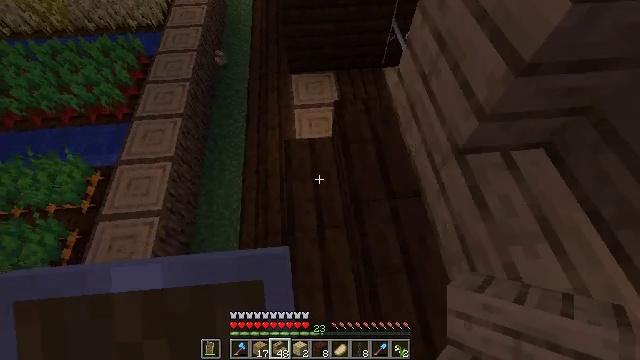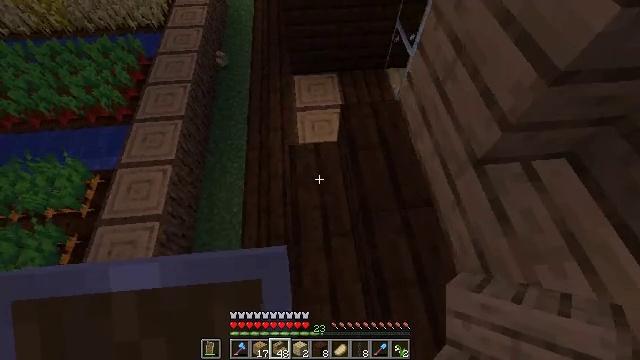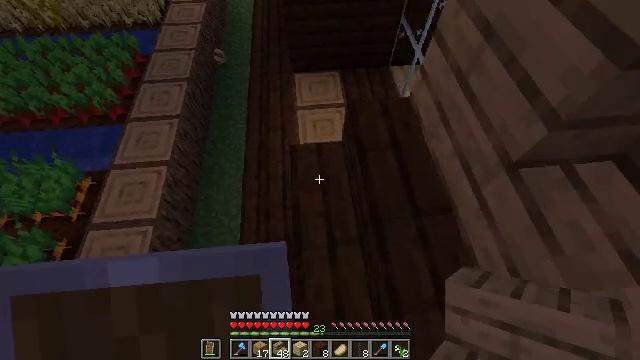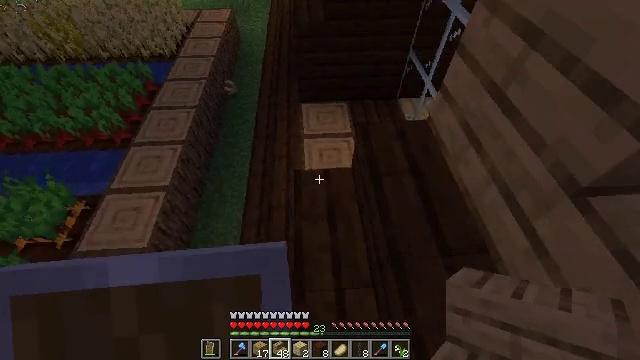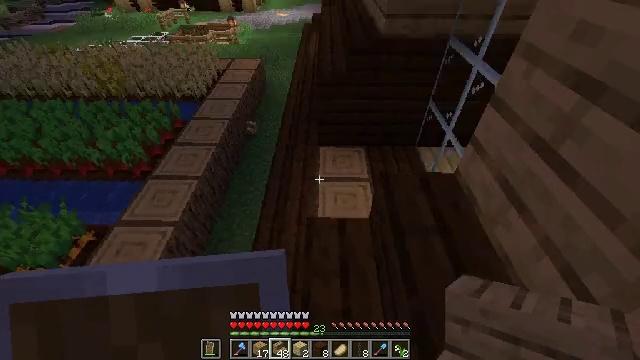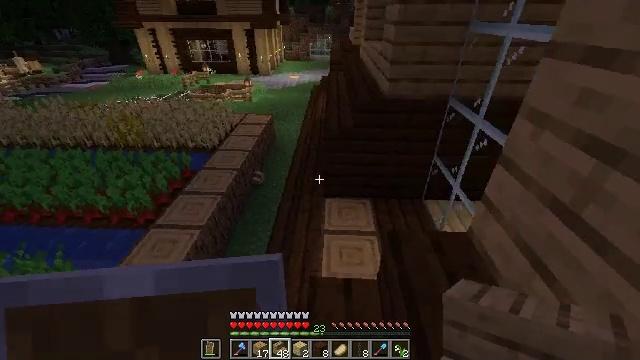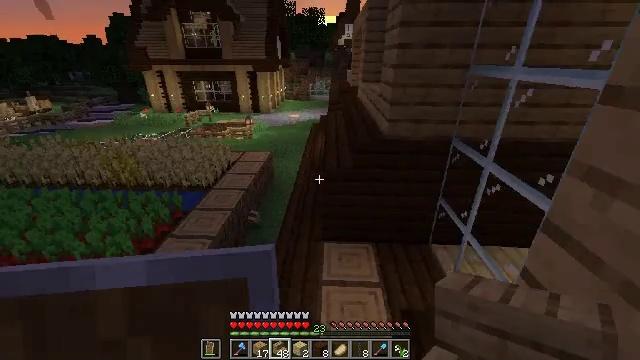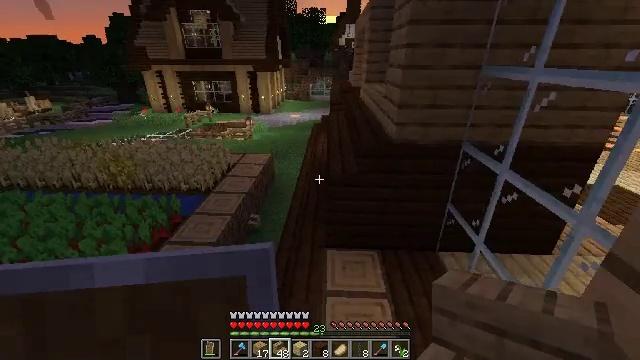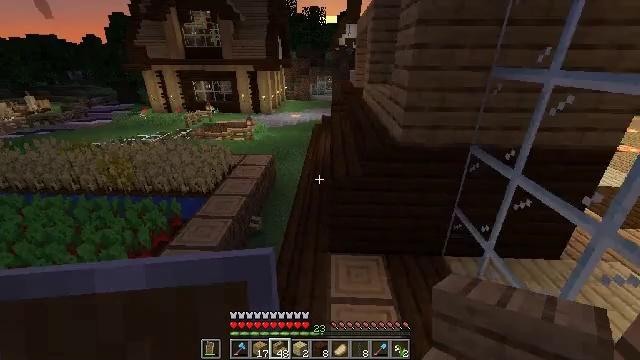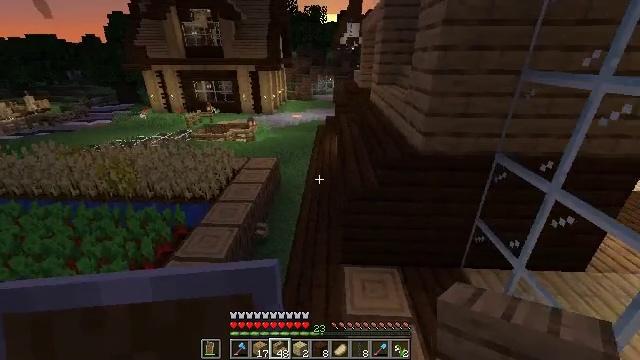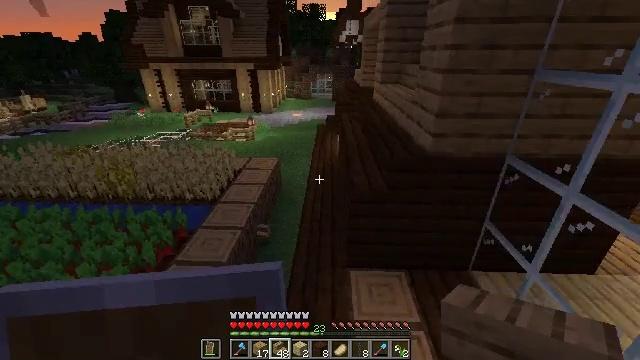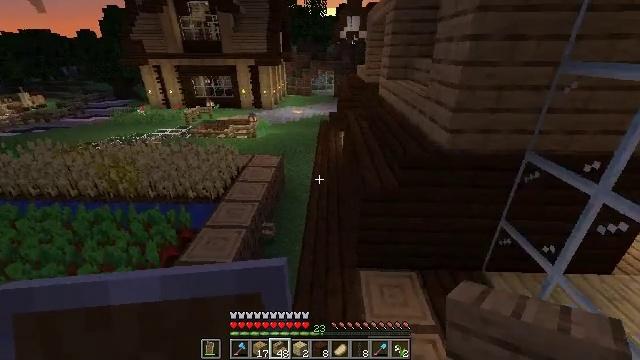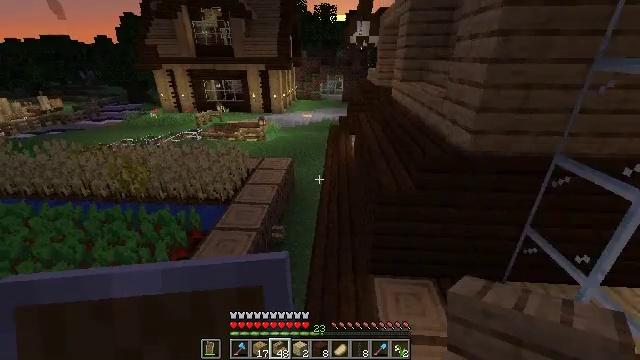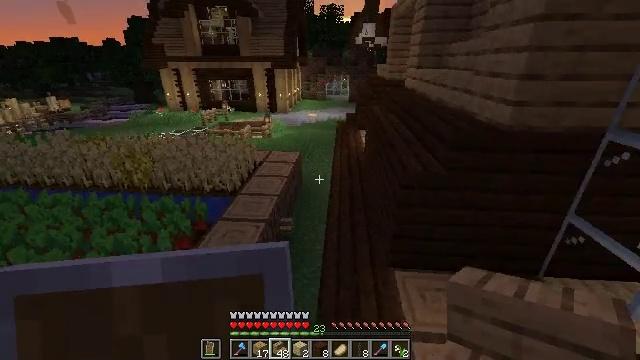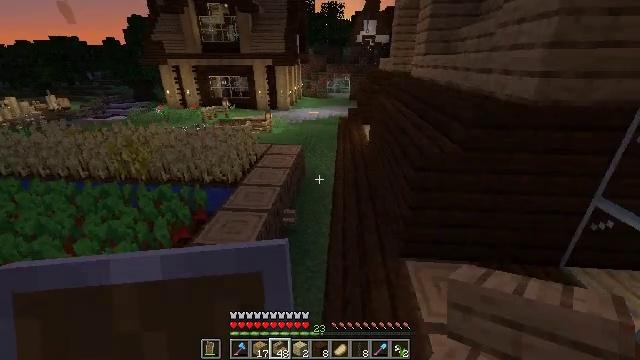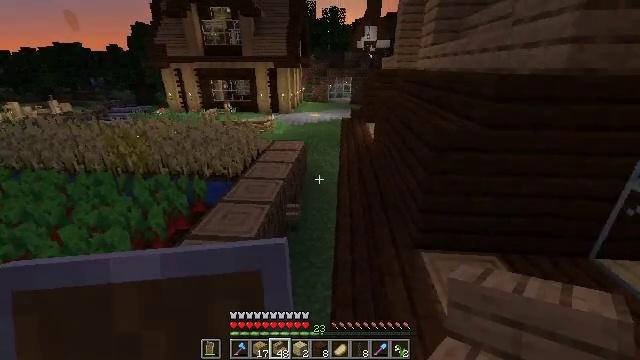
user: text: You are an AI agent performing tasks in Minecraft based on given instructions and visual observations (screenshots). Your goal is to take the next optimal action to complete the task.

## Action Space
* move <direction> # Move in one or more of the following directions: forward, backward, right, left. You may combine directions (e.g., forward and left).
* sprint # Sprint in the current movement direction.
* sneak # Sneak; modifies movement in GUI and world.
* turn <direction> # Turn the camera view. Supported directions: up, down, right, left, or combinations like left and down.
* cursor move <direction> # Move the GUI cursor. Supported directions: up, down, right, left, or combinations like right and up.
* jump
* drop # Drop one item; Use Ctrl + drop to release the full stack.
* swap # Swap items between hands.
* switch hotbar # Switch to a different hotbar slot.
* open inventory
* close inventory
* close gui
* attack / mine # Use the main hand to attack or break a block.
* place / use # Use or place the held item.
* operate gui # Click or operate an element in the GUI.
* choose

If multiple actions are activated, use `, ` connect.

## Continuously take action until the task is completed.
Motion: motion action
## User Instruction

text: Remove the light blue bed with left click.
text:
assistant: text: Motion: move forward
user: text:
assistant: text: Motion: move forward
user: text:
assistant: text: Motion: move forward, turn left and up
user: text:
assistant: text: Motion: move forward, turn left and up
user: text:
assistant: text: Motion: move forward, turn left and up
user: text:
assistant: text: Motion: move forward, turn up
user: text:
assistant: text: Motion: move forward and move left
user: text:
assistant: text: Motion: move forward and move left
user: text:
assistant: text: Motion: move forward and move left
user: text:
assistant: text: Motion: move forward and move left
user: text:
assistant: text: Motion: move forward and move left
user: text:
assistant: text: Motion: move forward and move left, turn left
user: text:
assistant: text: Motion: move forward and move left
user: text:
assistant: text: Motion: move forward and move left
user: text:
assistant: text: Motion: move forward, turn up
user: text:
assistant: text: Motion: move forward
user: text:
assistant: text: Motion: move forward
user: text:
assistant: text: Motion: move forward, turn up
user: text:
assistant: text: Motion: move forward, turn up
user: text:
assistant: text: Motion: move forward, turn right and up
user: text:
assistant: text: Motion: move forward, turn right and up
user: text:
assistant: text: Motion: move forward, turn right and up
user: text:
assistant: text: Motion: move forward, turn right and up
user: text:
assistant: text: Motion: move forward
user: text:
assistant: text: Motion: move forward
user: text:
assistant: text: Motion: move forward and move left
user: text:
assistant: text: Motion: move forward and move left, turn right and up
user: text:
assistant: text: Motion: move forward and move left, turn right
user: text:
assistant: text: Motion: move forward and move left, turn right and down
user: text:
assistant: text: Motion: move forward and move left, turn right